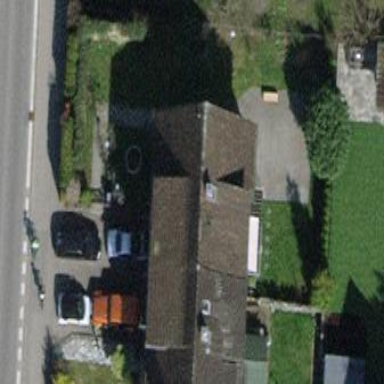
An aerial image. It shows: Semidetached house.